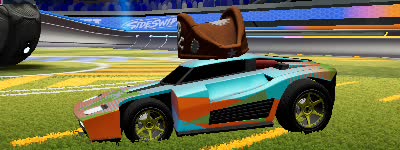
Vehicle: breakout